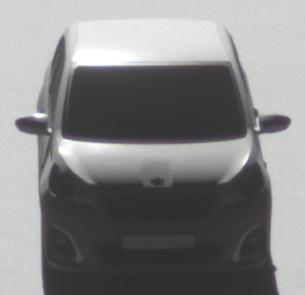
Make: Peugeot
Model: 108 1.0 VTi 68
Detailed model: 108
Model produced from: 2015/03
Model produced until: 2016/10
Doors: 3
Color: white
Road condition: dry road
Daytime: morning or afternoon
Contrast: high contrast